Interaction volume radius: 10 \u00c5
Interaction volume height: 35 \u00c5
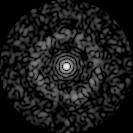
Disorder parameter: 0.8319